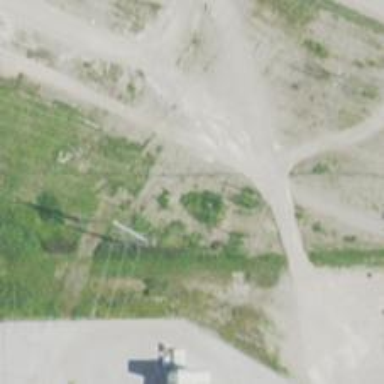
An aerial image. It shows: H-frame power pole.